Field crop: maize
Growth stage: 2
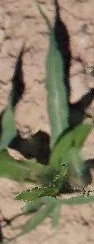
Species: maize